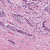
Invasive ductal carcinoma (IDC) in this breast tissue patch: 1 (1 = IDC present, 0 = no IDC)